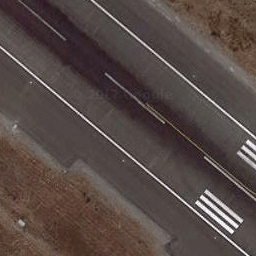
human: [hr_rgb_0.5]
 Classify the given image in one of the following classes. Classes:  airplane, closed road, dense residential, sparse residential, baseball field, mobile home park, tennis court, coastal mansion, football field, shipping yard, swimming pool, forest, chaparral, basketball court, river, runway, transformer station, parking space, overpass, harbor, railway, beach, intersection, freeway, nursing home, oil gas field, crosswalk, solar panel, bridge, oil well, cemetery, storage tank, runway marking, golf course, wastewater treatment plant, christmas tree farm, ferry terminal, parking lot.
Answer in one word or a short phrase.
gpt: runway